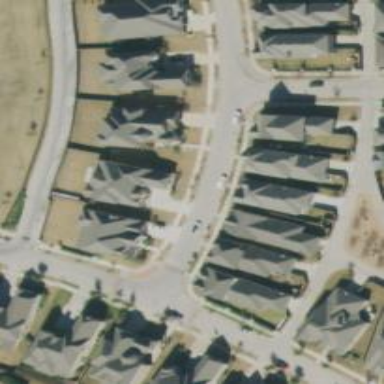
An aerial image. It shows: Residential road.